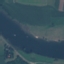
Land use / land cover: River